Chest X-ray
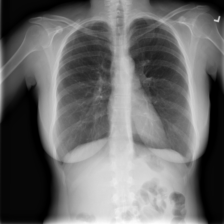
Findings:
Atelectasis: negative
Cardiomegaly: negative
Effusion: negative
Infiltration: negative
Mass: negative
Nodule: negative
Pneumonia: negative
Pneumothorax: negative
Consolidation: negative
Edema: negative
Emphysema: negative
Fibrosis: negative
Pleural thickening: negative
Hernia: negative